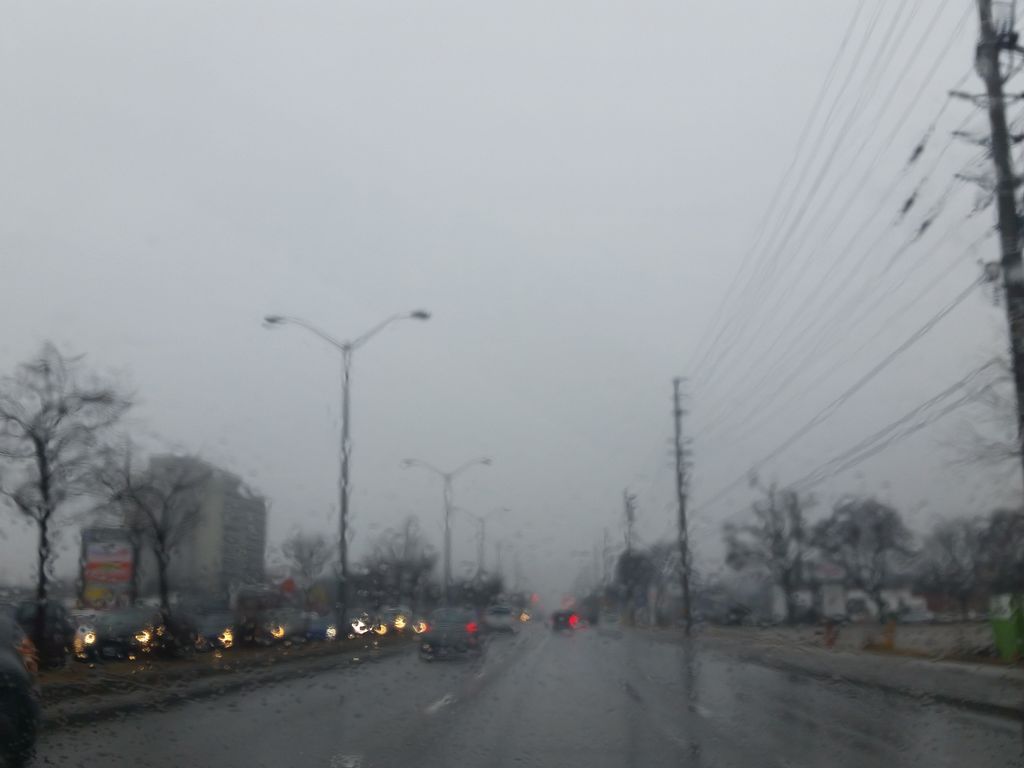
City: toronto